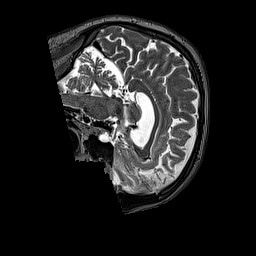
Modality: T2w
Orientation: sagittal
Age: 64
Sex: male
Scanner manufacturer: siemens
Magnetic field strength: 3 T
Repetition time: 3.2 s
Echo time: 0.567 s